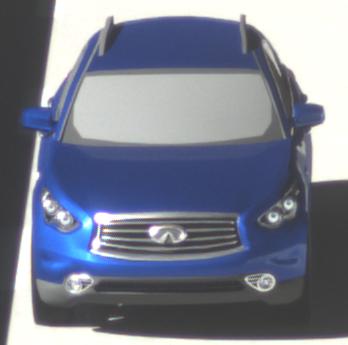
Make: Infiniti
Model: FX 37
Detailed model: FX (S51)
Model produced from: 2012/07
Model produced until: 2013/10
Doors: 5
Color: blue
Road condition: wet road
Daytime: morning or afternoon
Contrast: high contrast